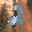
Label: 2